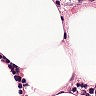
Metastatic tissue present: no